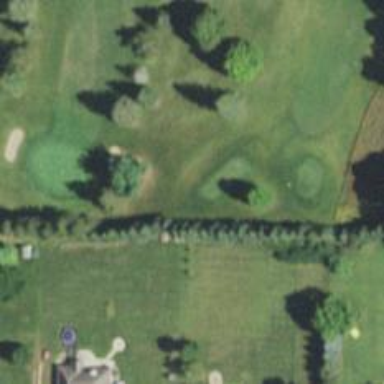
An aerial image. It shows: Golf tee.